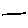
Label: line